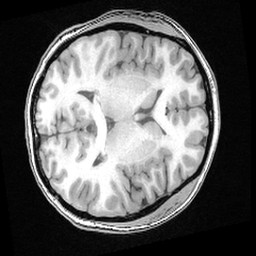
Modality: T1w
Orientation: axial
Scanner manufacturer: ge
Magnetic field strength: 3 T
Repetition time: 0.008572 s
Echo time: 0.003384 s